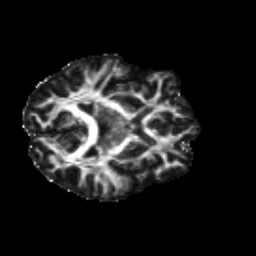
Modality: FA
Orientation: axial
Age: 21
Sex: male
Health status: healthy
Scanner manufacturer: siemens
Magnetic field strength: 3 T
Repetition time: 8.6 s
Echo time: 0.095 s